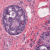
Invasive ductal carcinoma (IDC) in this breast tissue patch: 0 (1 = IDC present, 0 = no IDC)